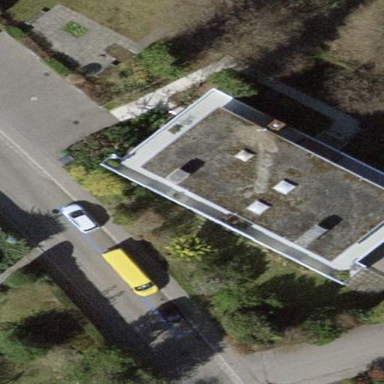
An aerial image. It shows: Flat roofed building.